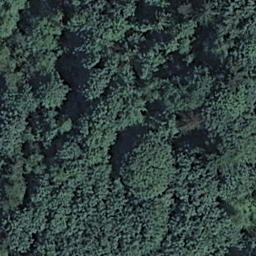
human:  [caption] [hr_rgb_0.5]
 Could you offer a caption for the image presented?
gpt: There are lots of dark green trees in the dense forest .

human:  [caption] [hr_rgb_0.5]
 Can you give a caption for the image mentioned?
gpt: Lots of dark green trees constitute a dense forest .

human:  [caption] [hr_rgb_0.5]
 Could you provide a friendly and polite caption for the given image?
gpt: This is a dense forest with lots of dark green trees .

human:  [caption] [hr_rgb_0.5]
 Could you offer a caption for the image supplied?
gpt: There are lots of dark green plants in the dense forest .

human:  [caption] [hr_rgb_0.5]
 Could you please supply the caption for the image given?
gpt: Lots of dark green trees constitute a dense forest .